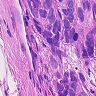
Metastatic tissue present: yes